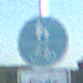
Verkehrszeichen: GemeinsamerGehUndRadweg
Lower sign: HinweisDurchVerbaleAngabe2
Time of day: MorningAfternoon
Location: Outdoor (Nature)
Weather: Clear
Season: NotSpecified
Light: Natural